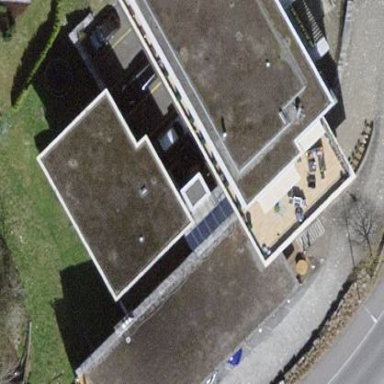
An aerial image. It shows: Restaurant building.